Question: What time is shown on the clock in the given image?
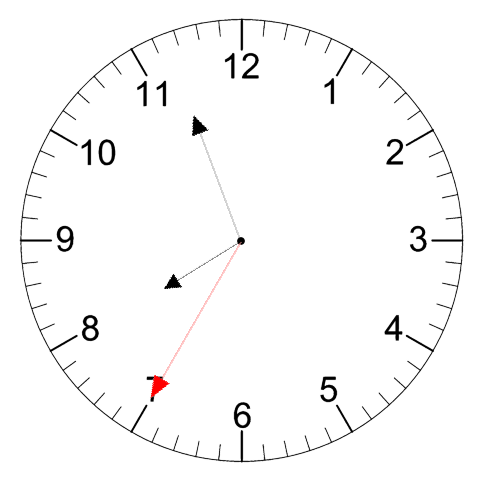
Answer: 07:56:35